Field crop: tomato
Growth stage: 1
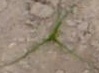
Species: cyperus